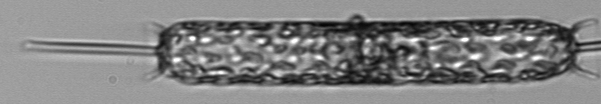
Label: Ditylum_brightwellii